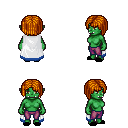
a pixel art fantasy rpg character, female body template, orc, green skin, white trimmed cape, magenta pants, dark blonde pageboy hairstyle, black slippers, four views (front, back, left, right), 2x2 character sprite sheet, small pixel art, hard edges, no anti-aliasing